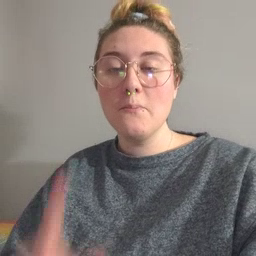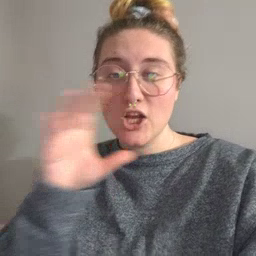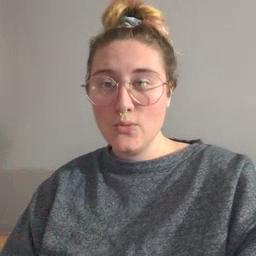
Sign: balloon